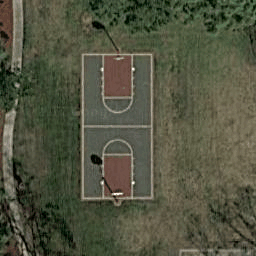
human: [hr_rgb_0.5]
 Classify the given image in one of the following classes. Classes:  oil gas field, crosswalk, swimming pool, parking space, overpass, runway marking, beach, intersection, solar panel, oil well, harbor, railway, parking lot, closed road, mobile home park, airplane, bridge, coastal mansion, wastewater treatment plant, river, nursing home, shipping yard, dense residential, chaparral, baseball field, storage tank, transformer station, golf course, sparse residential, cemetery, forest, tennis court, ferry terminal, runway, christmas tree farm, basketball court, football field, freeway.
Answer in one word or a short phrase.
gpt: basketball court